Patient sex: F
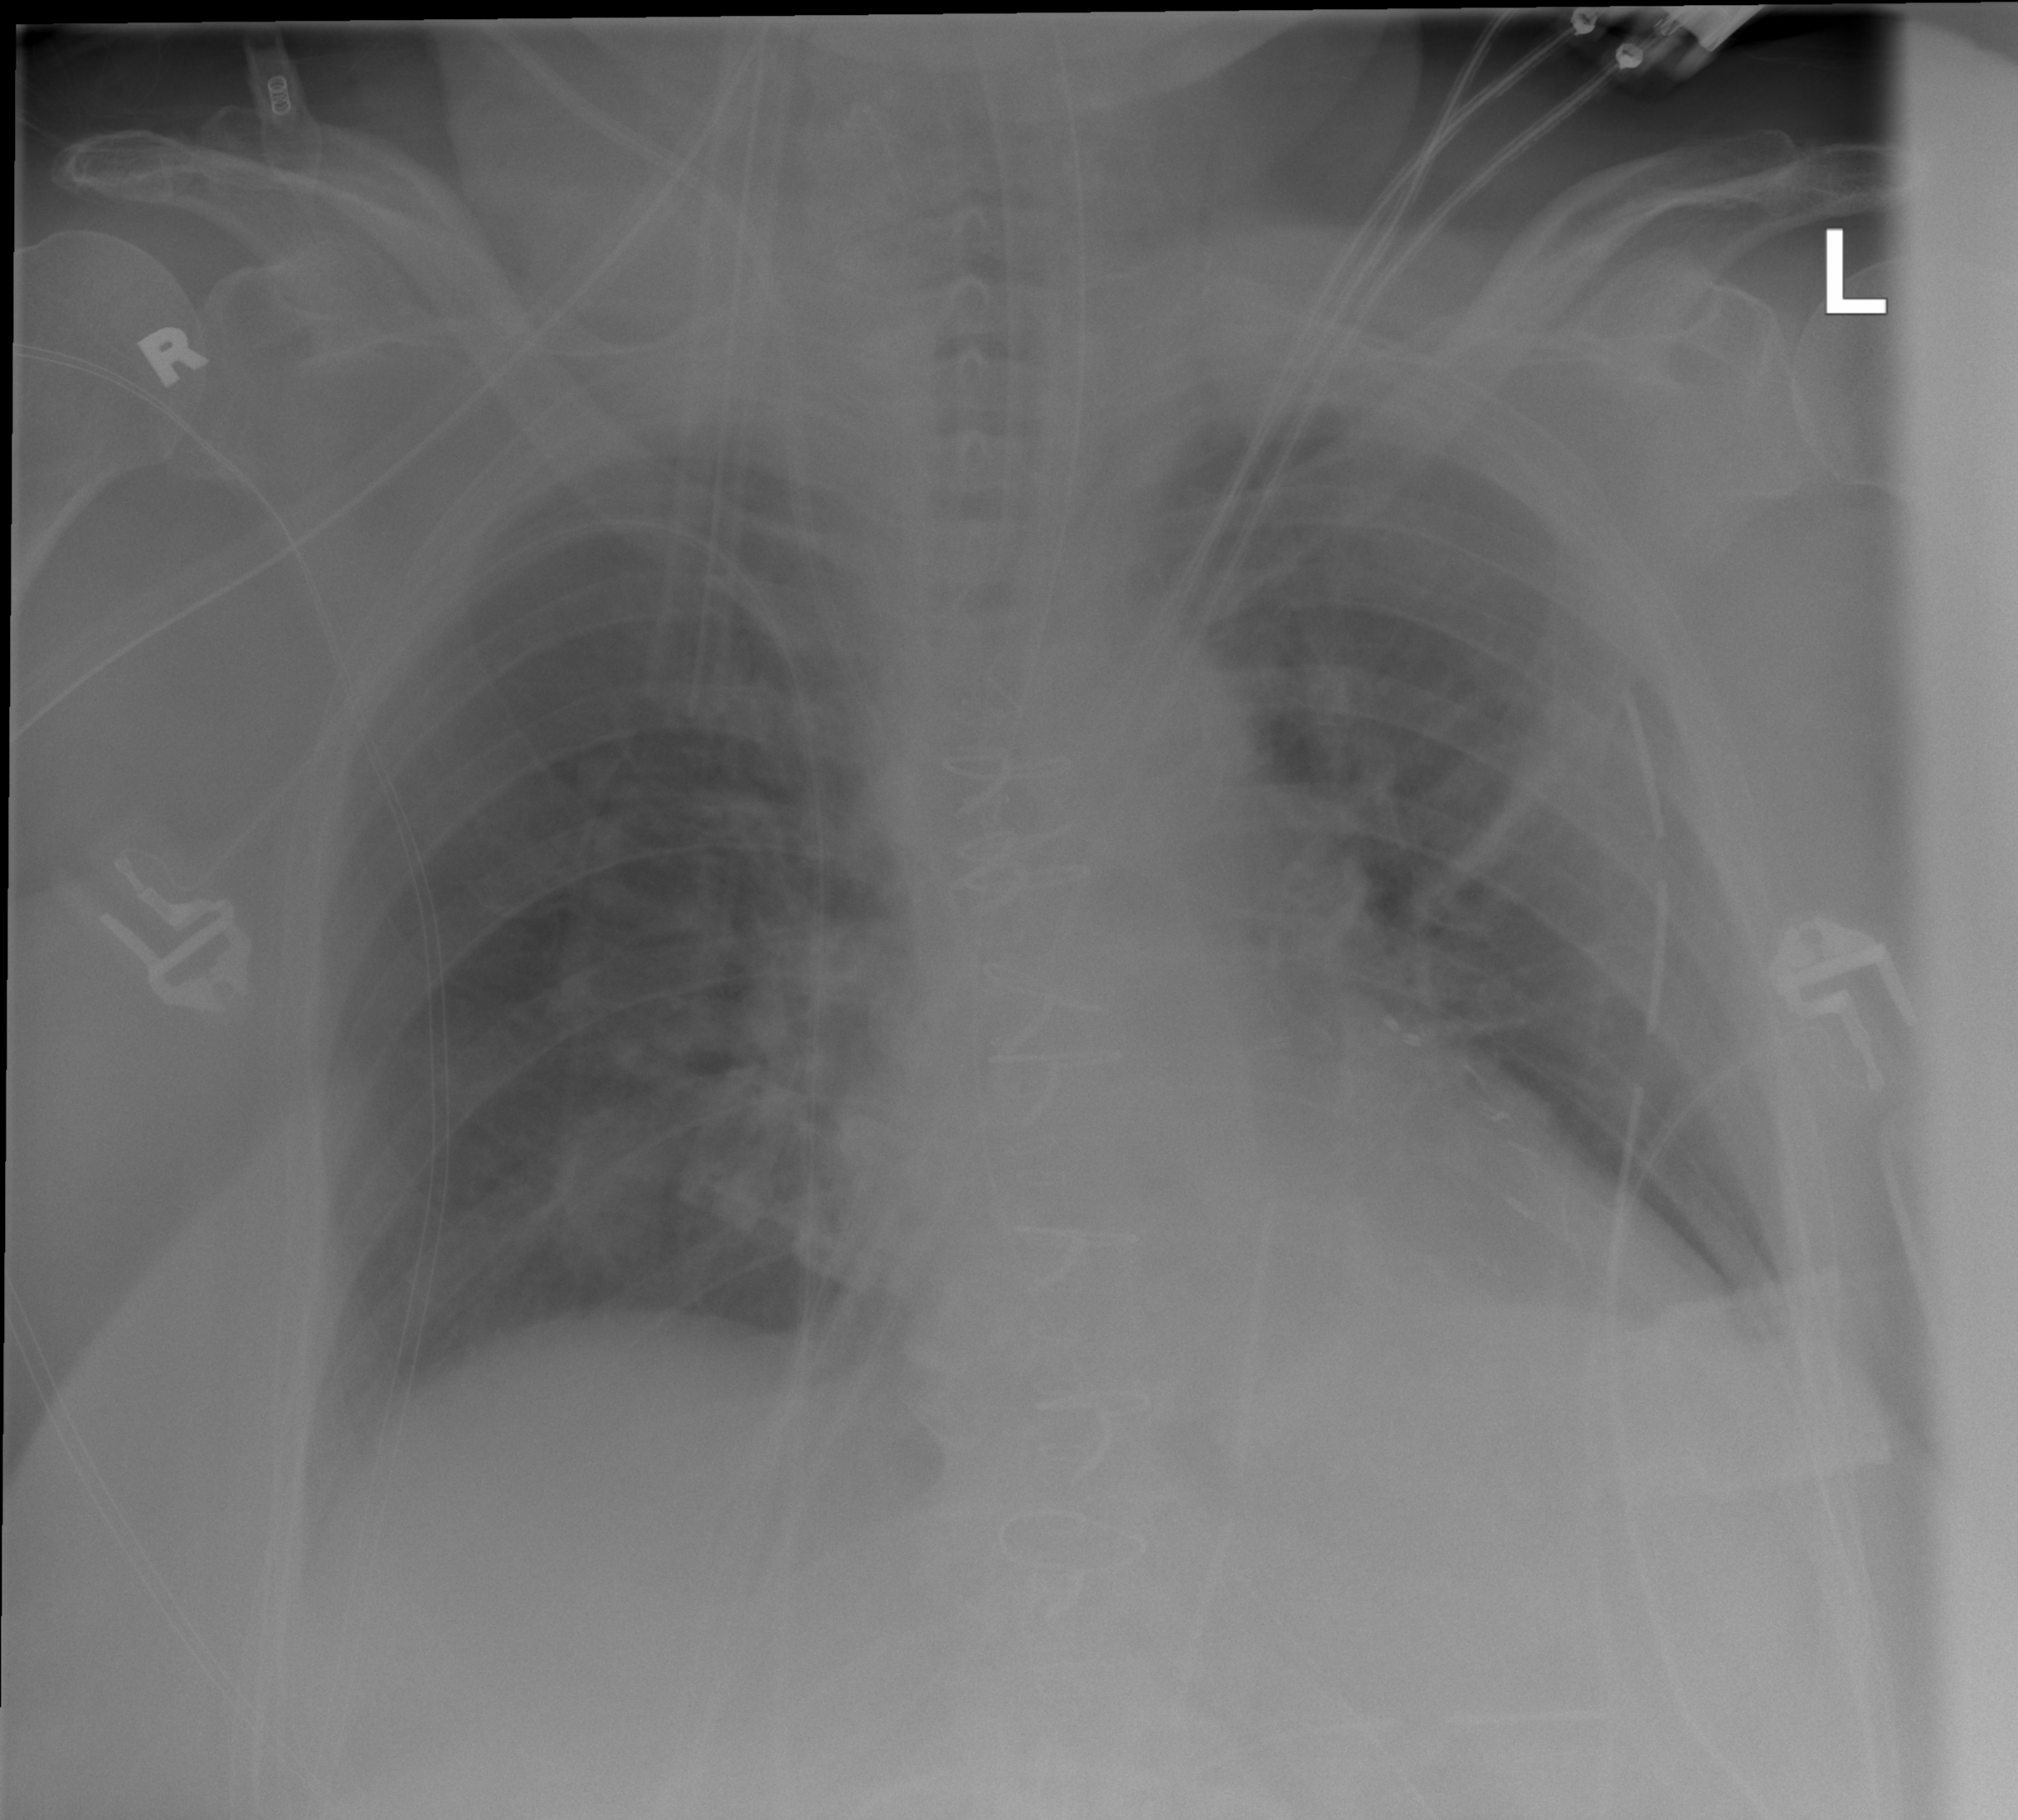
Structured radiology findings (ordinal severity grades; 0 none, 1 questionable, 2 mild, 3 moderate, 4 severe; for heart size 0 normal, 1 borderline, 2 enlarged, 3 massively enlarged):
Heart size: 0
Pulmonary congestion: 0
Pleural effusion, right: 0
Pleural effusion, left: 1
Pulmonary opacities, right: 0
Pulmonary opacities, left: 0
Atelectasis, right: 1
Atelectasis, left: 1